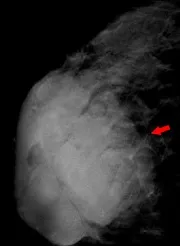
(A-D) Craniocaudal position of digital breast tomosynthesis. The red arrow shown in panels. Demonstrated that the margin of the mass was obscured, however.
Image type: radiology (x_ray)